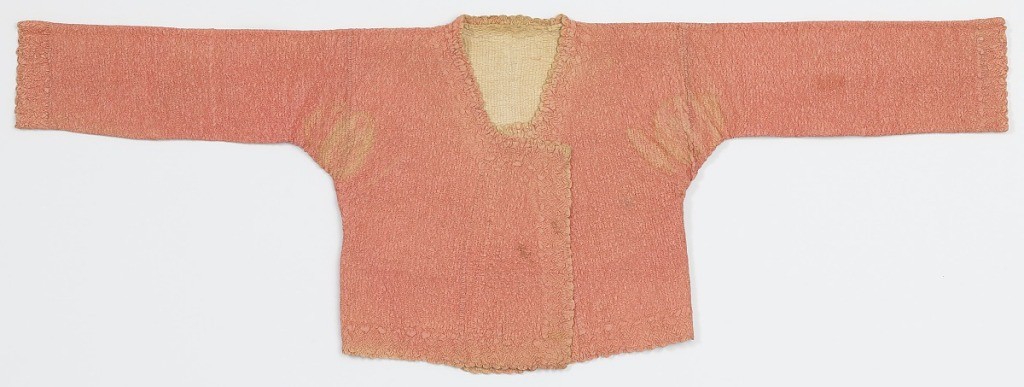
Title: Jacket
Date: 1800–1850
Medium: silk, cotton (lining) Technique: quilted
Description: Short straight jacket with long straight set-in sleeves in pink silk lined with undyed glazed cotton and quilted in a fine allover zigzag pattern. Border of looser puffier zigzags on neck, front, hem, and sleeve edges.